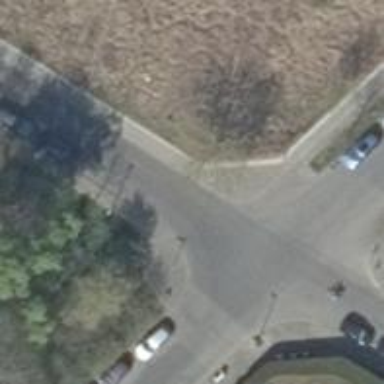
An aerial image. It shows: Unmarked crossing on the road.